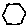
Label: hexagon